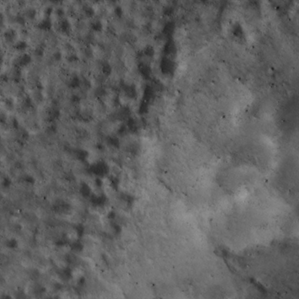
Label: non_frost